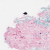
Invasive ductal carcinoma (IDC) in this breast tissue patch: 0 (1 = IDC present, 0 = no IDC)